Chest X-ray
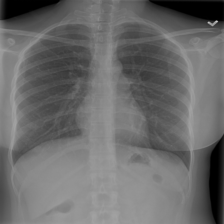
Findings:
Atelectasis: negative
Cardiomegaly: negative
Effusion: negative
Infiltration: positive
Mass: negative
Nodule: negative
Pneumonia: negative
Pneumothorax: negative
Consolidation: negative
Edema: negative
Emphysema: negative
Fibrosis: negative
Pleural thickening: negative
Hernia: negative